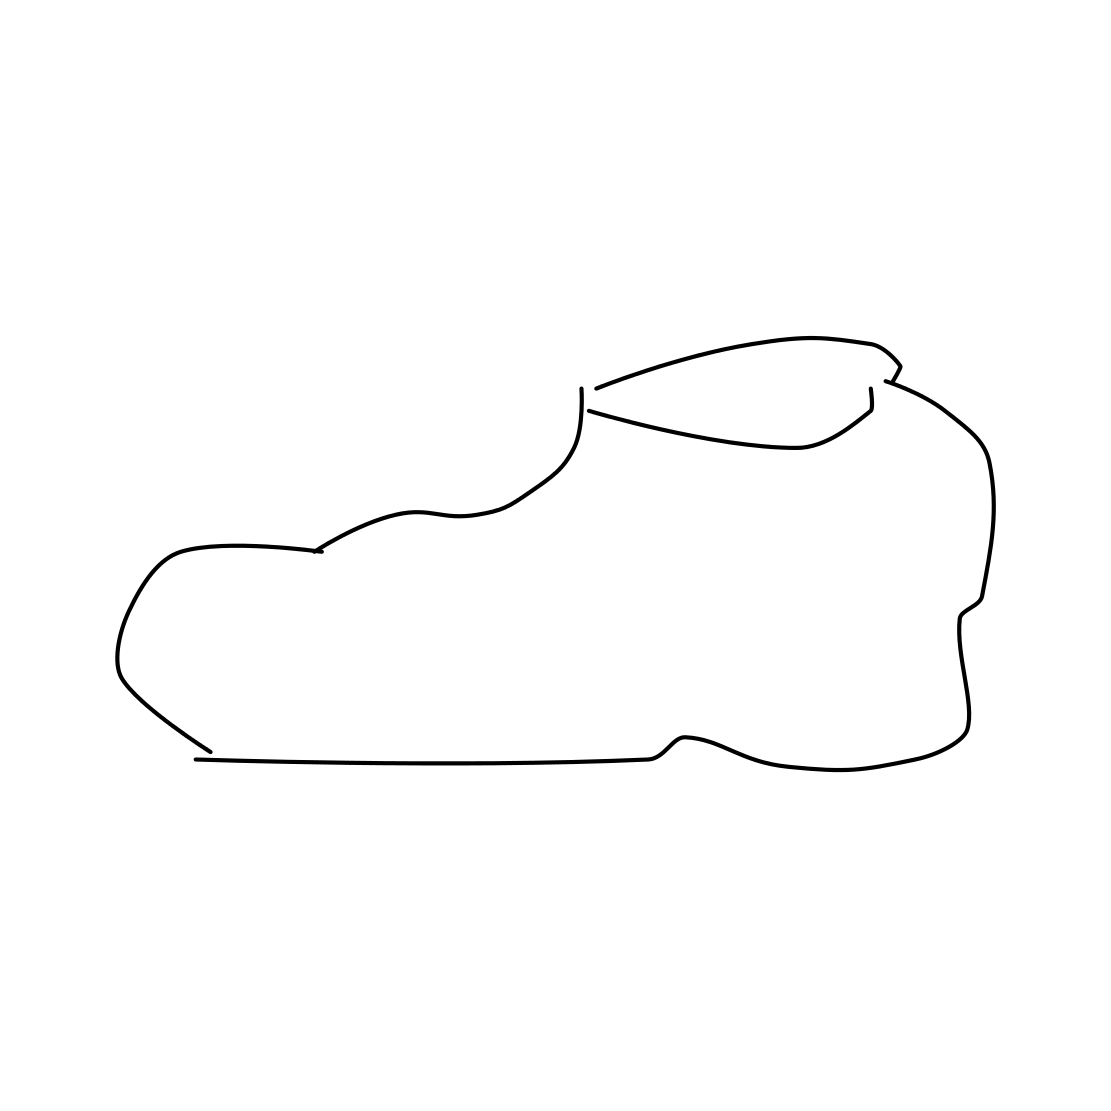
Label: shoe